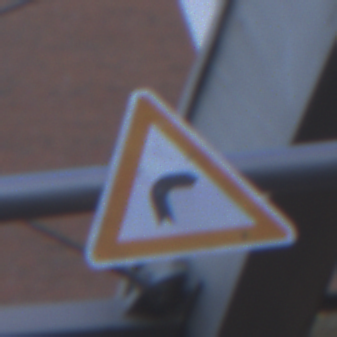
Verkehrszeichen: KurveRechts
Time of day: SunriseSunset
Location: Outdoor (Urban)
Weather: Clear
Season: NotSpecified
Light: Natural